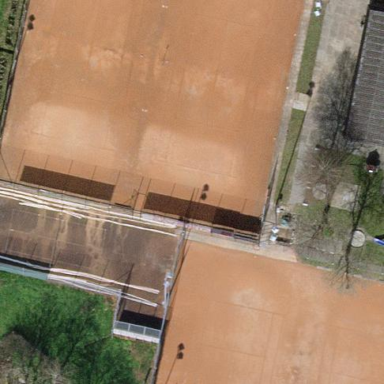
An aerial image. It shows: Tennis court on pitch designated for leisure land.